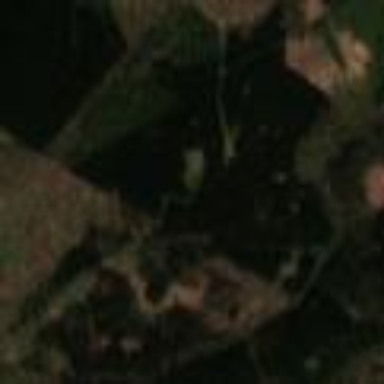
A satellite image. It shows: Clearcut area in the grassland.